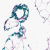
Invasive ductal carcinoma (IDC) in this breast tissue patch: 0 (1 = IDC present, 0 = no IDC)